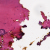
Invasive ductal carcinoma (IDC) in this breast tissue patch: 0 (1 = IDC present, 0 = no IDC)